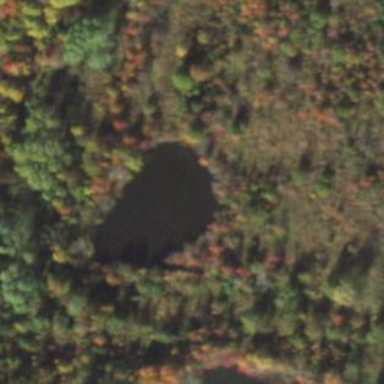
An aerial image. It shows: Pond surrounded by natural water.